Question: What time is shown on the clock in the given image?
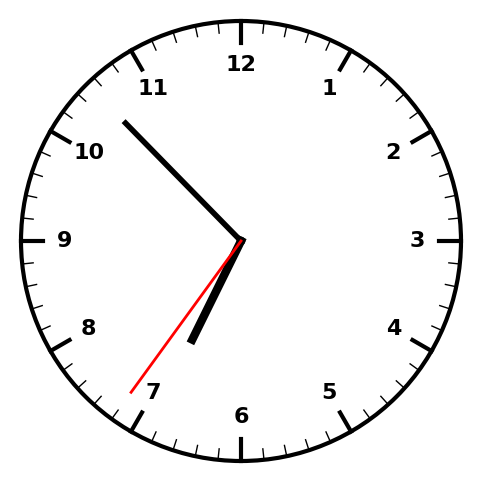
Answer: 06:52:36